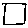
Label: square